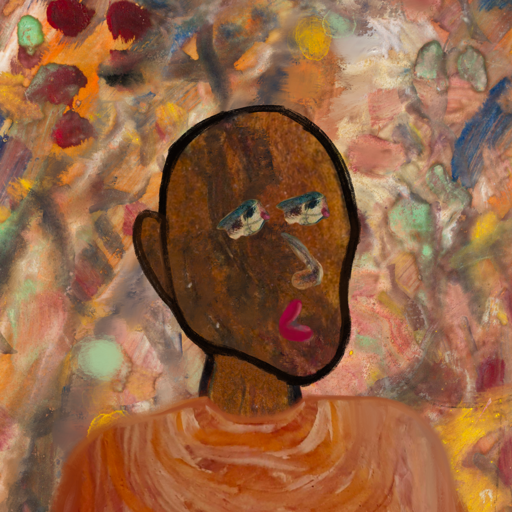
Background: Mother_And_Son_Mother, Head And Neck Side: Mosgoul, Face Side: Pipe, Bust: Pious_Lady, Hair Side: Blank, Head Accessory: Blank, Second Necklace: Blank, Necklace: Blank, Baby: Blank